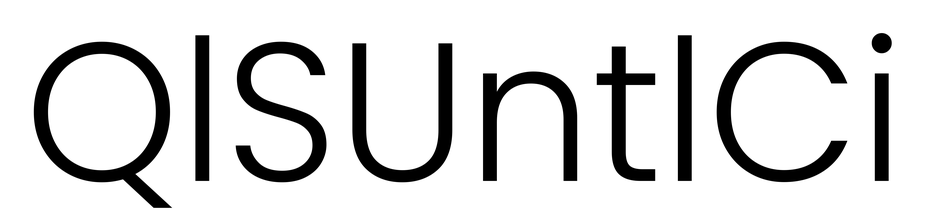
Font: Poppins-Light